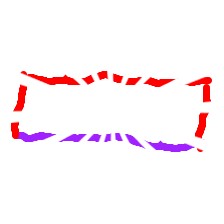
Shape: rectangle